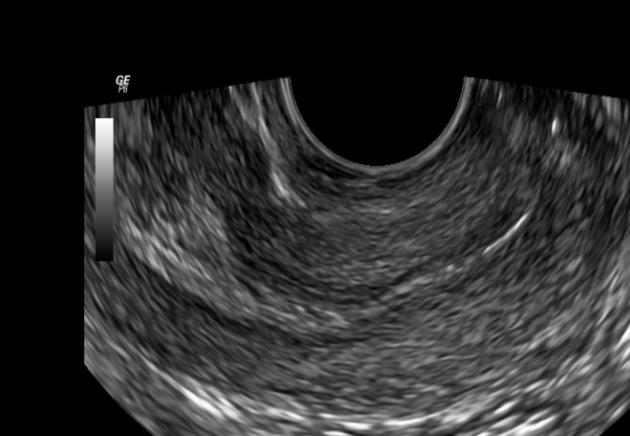
Label: notinfected